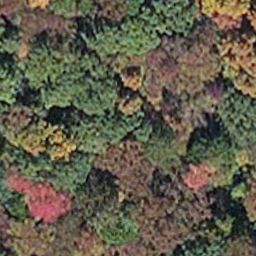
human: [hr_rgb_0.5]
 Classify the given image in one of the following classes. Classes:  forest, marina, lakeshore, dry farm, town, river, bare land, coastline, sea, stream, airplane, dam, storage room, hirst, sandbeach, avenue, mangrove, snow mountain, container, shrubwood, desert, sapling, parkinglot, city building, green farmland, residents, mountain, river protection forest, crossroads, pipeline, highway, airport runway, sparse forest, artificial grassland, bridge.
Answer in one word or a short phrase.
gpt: mangrove